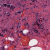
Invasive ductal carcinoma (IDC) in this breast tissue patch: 1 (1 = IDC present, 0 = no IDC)